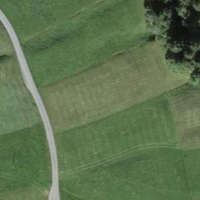
EUNIS habitat code: 24
Species observed at this site:
Hyles gallii